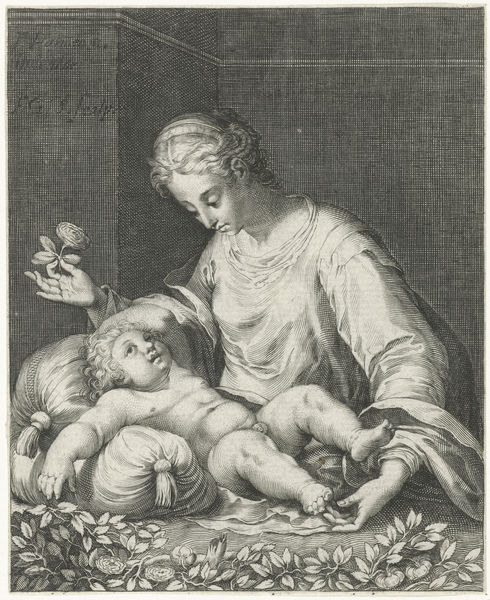
Titel: Maria en kind in de rozentuin
Künstler: Aegidius Sadeler
Standort: Amsterdam
Institution: Rijksmuseum
Schlagwörter: blätter, fuß, gemälde, laub, nackt, blume, blumen, finger, frau, frisur, grau, kleid, licht, nase, raum, schwarz, weiss, zeichnung, zimmer, blüte, blüten, rose, tuch, barock, falten, gesicht, zweige, gewand, kind, mutter, blatt, pflanzen, renaissance, ranken, beine, lächeln, schrift, liebe, liegen, mauer, grafik, graphik, baby, kissen, polster, bauch, druck, schwarz-weiß, druckgrafik, schraffur, radierung, stich, kunst, christus, jesus, anbeten, maria, kupferstich, pute, schwrzweiß, han, christuskind, caritas, grazie, haarflechten, falte bachnabel, besehen